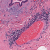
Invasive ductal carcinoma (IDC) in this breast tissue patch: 0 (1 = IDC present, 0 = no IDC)